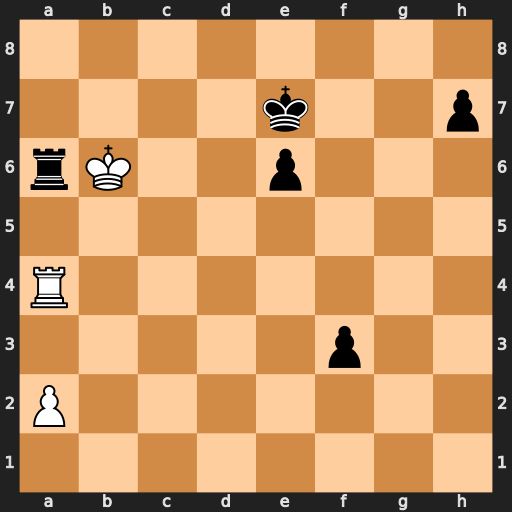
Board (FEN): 8/4k2p/rK2p3/8/R7/5p2/P7/8
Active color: w
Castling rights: -
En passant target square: -
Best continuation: Kxa6 e5 Ra3